Question: I have hit a roadblock trying to think through how I might write the VBA code that counts the number of unique order numbers and and whether the order status is open or closed for each salesperson.
I am working on writing the VBA that would affect Sheet2. I need the VBA to loop through Sheets("Sheet2").Range("A:A") and (1) lookup the name in Sheet1; (2a) count the unique order numbers that correspond with the salesperson's name and are "Open" and (2b) count the unique order numbers that correspond with the salesperson's name and are "Closed". I have designed "?"s for the values I am looking to calculate with the macro and included the answer numbers.
Any help is greatly appreciated. Please let me know if I can clarify anything.

'''
A B C
1 **Name** **Count-Uniq Open Orders** **Count-Uniq Closed Orders**
2 John ? (answer: 2) ? (answer: 0)
3 Ben ? (answer: 1) ? (answer: 1)
4 Fred ? (answer: 1) ? (answer: 0)
'''
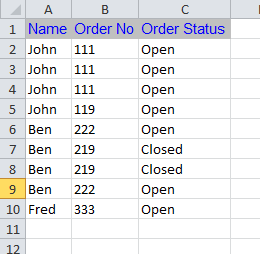
Answer: Try this one :)
'''
Sub Macro1()
Dim ws1 As Worksheet, ws2 As Worksheet, wsTemp As Worksheet
Dim rng As Range
Dim myformula1 As String, myformula2 As String
With Application
.DisplayAlerts = False
.ScreenUpdating = False
End With
Set ws1 = ThisWorkbook.Sheets("Sheet1") 'where you have your Orders
Set ws2 = ThisWorkbook.Sheets("Sheet2") 'where you have your summary which should have names in it
ws1.Copy ThisWorkbook.Sheets(1)
Set wsTemp = ActiveSheet: wsTemp.Name = "Temp"
With wsTemp
Set rng = .UsedRange
rng.RemoveDuplicates Columns:=Array(1, 2, 3), Header:=xlYes
End With
myformula1 = "=COUNTIFS(" & wsTemp.Name & "!A:A,A2," & wsTemp.Name & "!C:C,""Open"")"
myformula2 = "=COUNTIFS(" & wsTemp.Name & "!A:A,A2," & wsTemp.Name & "!C:C,""Closed"")"
With ws2.Range(ws2.Range("A2"), ws2.Range("A" & ws2.Rows.Count).End(xlUp))
.Offset(0, 1).Formula = myformula1
.Offset(0, 2).Formula = myformula2
.Offset(0, 1).Resize(, 2).Value = .Offset(0, 1).Resize(, 2).Value
End With
wsTemp.Delete
With Application
.DisplayAlerts = True
.ScreenUpdating = True
End With
End Sub
'''
No loop. Just to give you an alternative :D
Hope this helps in any way.